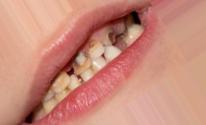
Condition: Caries